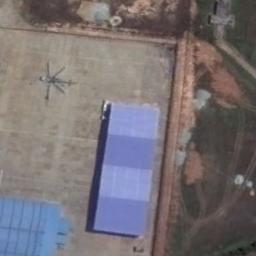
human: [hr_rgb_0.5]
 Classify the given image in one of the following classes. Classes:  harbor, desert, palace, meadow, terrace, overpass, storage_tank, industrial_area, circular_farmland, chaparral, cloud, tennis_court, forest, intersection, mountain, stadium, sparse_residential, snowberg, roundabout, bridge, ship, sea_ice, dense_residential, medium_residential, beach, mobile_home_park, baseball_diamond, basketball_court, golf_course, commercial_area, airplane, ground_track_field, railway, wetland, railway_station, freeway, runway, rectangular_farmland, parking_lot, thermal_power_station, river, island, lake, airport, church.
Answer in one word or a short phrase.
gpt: airplane